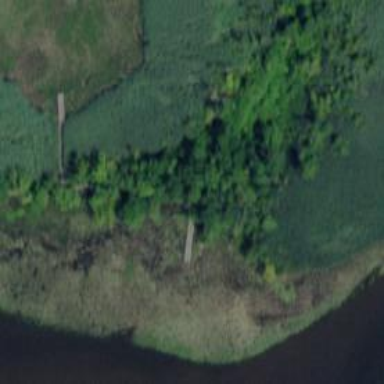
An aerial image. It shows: Path leading to bridge.